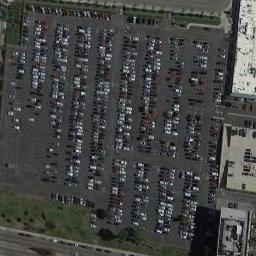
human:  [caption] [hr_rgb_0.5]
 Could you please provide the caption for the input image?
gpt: The parking lot is full of cars next to some buildings .

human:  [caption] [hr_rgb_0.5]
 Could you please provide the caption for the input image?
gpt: The parking lot has lots of cars arranged neatly in lines and several buildings are next to the parking lot .

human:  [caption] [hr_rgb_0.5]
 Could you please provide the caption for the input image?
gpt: Eighty percent of the parking spaces in the parking lot are occupied .

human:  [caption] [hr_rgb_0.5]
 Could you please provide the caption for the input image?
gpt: Several buildings are next to the parking lot .

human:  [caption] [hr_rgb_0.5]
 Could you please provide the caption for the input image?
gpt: There are many cars on the parking lot .